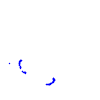
Particle: proton